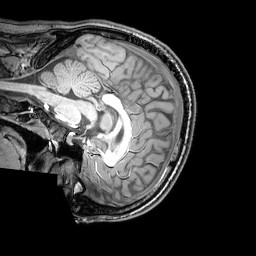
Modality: T1w
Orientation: sagittal
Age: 24
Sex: male
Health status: healthy
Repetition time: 0.081 s
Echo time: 0.037 s